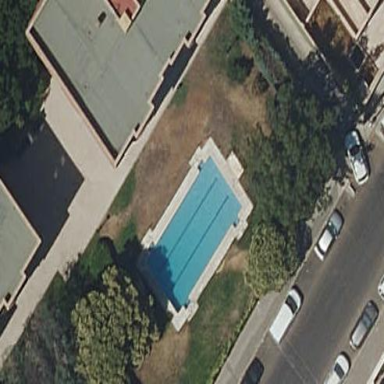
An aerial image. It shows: Swimming pool located in leisure land.